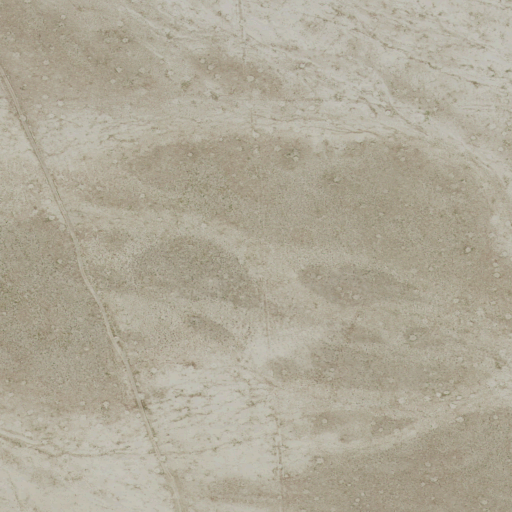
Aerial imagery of valley in Utah named Little Valley containing shrub, open development, and medium intensity development